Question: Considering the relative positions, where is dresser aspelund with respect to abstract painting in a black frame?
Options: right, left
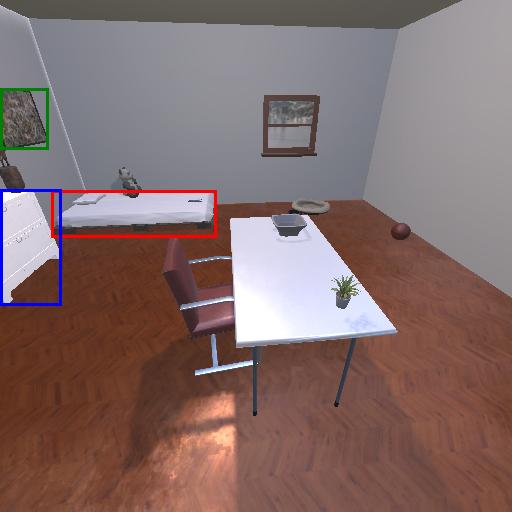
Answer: right